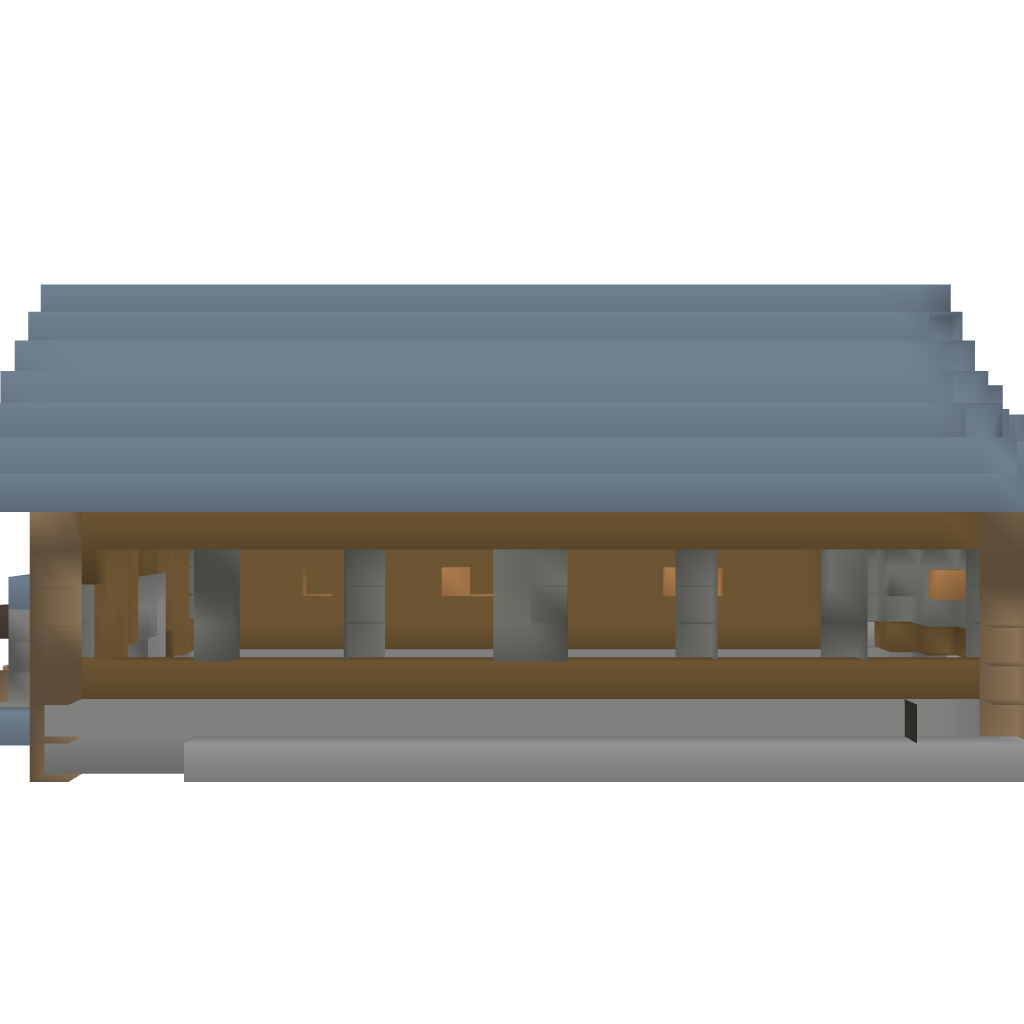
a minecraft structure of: Church